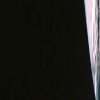
Label: space